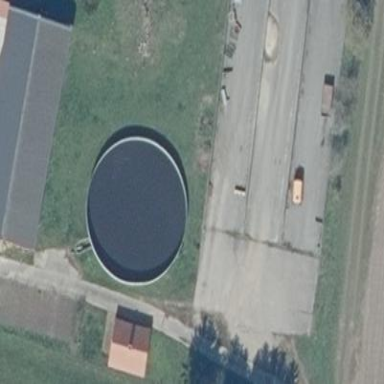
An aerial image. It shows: Bunker silo.